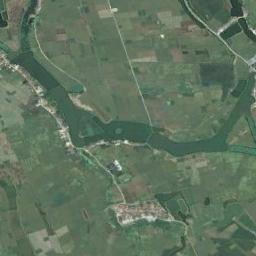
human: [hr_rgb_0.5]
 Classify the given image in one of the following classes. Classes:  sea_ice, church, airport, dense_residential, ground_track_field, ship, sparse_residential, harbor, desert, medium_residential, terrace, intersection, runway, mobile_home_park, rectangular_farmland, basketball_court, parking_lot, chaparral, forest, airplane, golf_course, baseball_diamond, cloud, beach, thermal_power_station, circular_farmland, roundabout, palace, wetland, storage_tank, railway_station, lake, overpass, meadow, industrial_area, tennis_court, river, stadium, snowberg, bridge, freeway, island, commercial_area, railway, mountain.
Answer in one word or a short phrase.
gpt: river